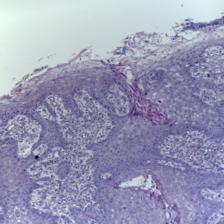
Diagnosis: OSCC